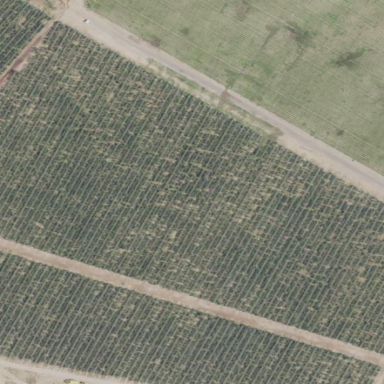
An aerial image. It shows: Vineyard growing grapes.